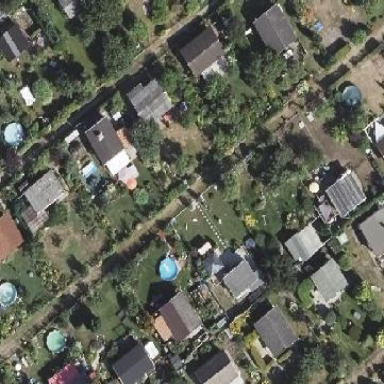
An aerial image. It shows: Plot within allotments.